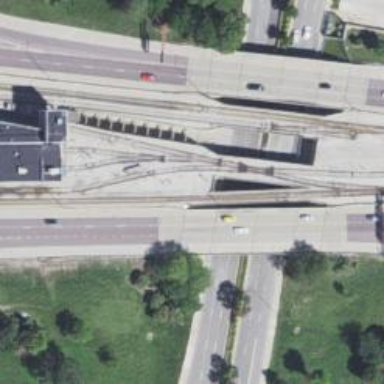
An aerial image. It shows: Bridge over electrified rail yard.